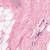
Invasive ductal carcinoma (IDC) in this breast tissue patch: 0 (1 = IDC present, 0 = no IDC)